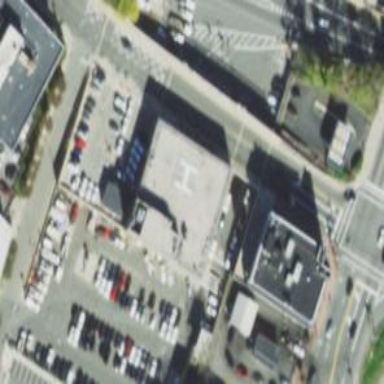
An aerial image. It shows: Police building.